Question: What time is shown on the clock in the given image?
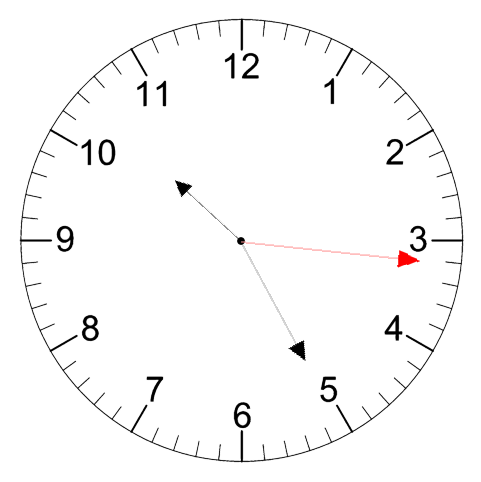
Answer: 10:25:16